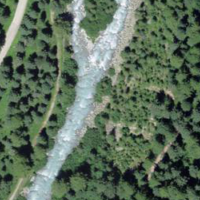
EUNIS habitat code: 43
Species observed at this site:
Ajuga pyramidalis